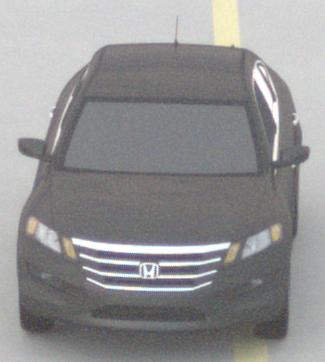
Make: Honda
Model: Crosstour
Detailed model: -
Model produced from: 2009
Model produced until: 2012
Doors: 4
Color: gray
Road condition: dry road
Daytime: night
Contrast: low contrast